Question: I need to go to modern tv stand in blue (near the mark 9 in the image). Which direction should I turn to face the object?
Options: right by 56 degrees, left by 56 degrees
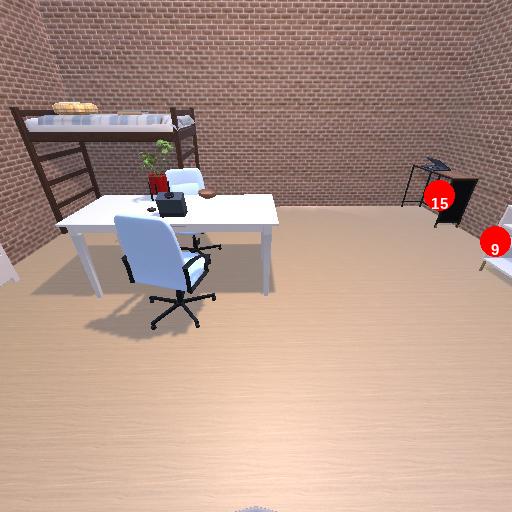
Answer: right by 56 degrees